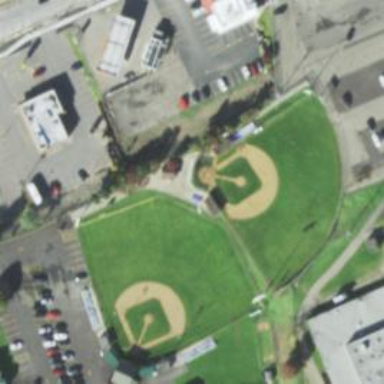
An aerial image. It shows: Baseball pitch for leisure land activities.